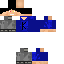
A male human skin with dark skin, wearing brown bald dressed in a blue tshirt and gray pants, featuring a closed mouth.